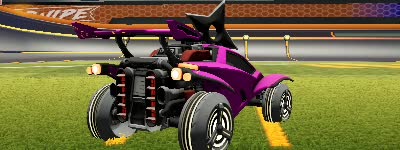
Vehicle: octane